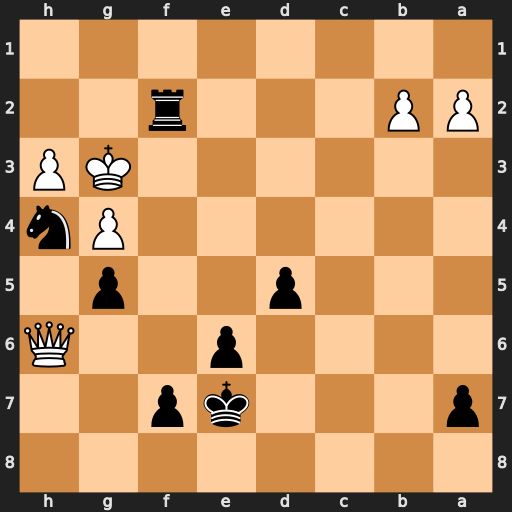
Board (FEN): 8/p3kp2/4p2Q/3p2p1/6Pn/6KP/PP3r2/8
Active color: b
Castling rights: -
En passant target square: -
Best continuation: Rg2#